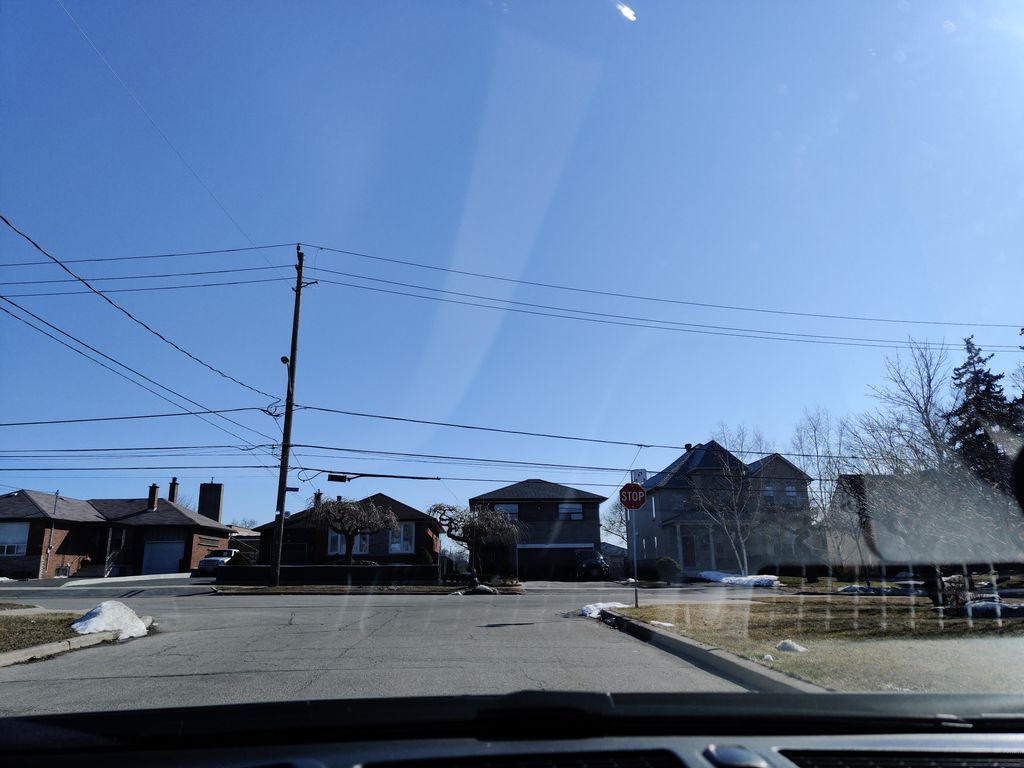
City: toronto